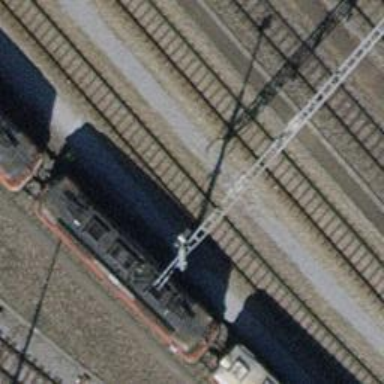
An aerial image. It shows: Rail yard with electrified contact lines for railway operations.